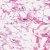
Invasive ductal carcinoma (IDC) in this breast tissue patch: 0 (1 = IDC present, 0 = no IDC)